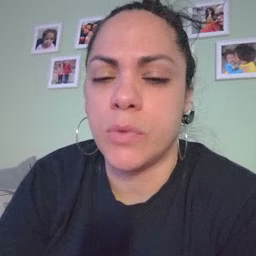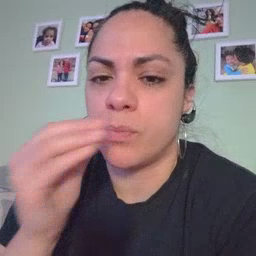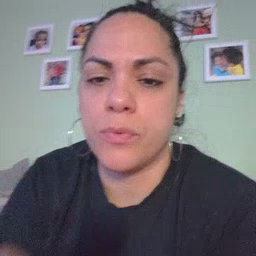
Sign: kiss